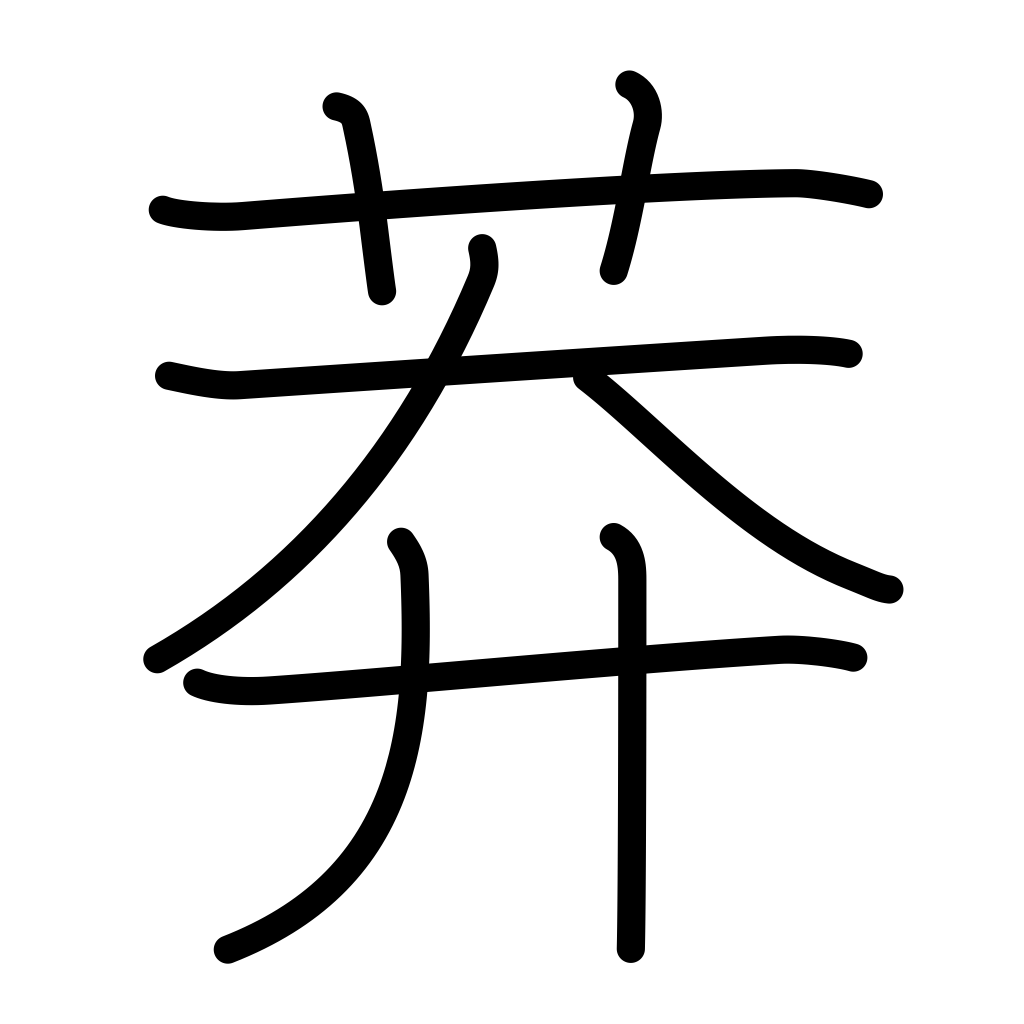
Meaning: grass, grassy field